Question: I have three 'div's on my page and I want them to be placed with two smaller 'div's on the left and a bigger 'div' on the right (see picture). Right now, the third 'div' is being placed on a different row, below the second div.
How can I move that third 'div' up?
PS- The 'div's can be rearranged if necessary. I just want the two smaller ones on the left and the larger one on the right.

<URL>
'''
<div class="row">
<div class="col-md-6">
<div class="content">
<h2>DIV 1
</h2>
<form class="form-income form-horizontal" role="form" method="post" action="/profile/update">
<div class="form-group">
<label for="paycheck" class="control-label col-sm-3">Paycheck/Salary</label>
<div class="input-group input-group-lg col-sm-9">
<span class="input-group-addon">$</span>
<input type="text" class="form-control" id="paycheck" />
</div>
</div>
<div class="form-group">
<label for="investments" class="control-label col-sm-3">Investments</label>
<div class="input-group input-group-lg col-sm-9">
<span class="input-group-addon">$</span>
<input type="text" class="form-control" id="investments" />
</div>
</div>
<div class="form-group">
<label for="otherIncome" class="control-label col-sm-3">Other</label>
<div class="input-group input-group-lg col-sm-9">
<span class="input-group-addon">$</span>
<input type="text" class="form-control" id="otherIncome" />
</div>
</div>
<button class="btn btn-lg btn-primary btn-block" id="update-income" type="submit" >Update</button>
<div class="resultsIncome"></div>
</form>
</div>
</div>
<div class="col-md-6">
<div class="content">
<h2>DIV 2
</h2>
<form class="form-expenses form-horizontal" role="form" method="post" action="/profile/update">
<div class="form-group">
<label for="" class="control-label col-sm-3">Rent/Mortgage</label>
<div class="input-group input-group-lg col-sm-9">
<span class="input-group-addon">$</span>
<input type="text" class="form-control" id="" />
</div>
</div>
<div class="form-group">
<label for="" class="control-label col-sm-3">Utilities</label>
<div class="input-group input-group-lg col-sm-9">
<span class="input-group-addon">$</span>
<input type="text" class="form-control" id="" />
</div>
</div>
<div class="form-group">
<label for="" class="control-label col-sm-3">Groceries</label>
<div class="input-group input-group-lg col-sm-9">
<span class="input-group-addon">$</span>
<input type="text" class="form-control" id="" />
</div>
</div>
<div class="form-group">
<label for="" class="control-label col-sm-3">Automobile</label>
<div class="input-group input-group-lg col-sm-9">
<span class="input-group-addon">$</span>
<input type="text" class="form-control" id="" />
</div>
</div>
<div class="form-group">
<label for="" class="control-label col-sm-3">Loans/Debt</label>
<div class="input-group input-group-lg col-sm-9">
<span class="input-group-addon">$</span>
<input type="text" class="form-control" id="" />
</div>
</div>
<div class="form-group">
<label for="" class="control-label col-sm-3">Credit Card</label>
<div class="input-group input-group-lg col-sm-9">
<span class="input-group-addon">$</span>
<input type="text" class="form-control" id="" />
</div>
</div>
<div class="form-group">
<label for="" class="control-label col-sm-3">Insurance</label>
<div class="input-group input-group-lg col-sm-9">
<span class="input-group-addon">$</span>
<input type="text" class="form-control" id="" />
</div>
</div>
<div class="form-group">
<label for="" class="control-label col-sm-3">Personal Care</label>
<div class="input-group input-group-lg col-sm-9">
<span class="input-group-addon">$</span>
<input type="text" class="form-control" id="" />
</div>
</div>
<div class="form-group">
<label for="" class="control-label col-sm-3">Entertainment</label>
<div class="input-group input-group-lg col-sm-9">
<span class="input-group-addon">$</span>
<input type="text" class="form-control" id="" />
</div>
</div>
<div class="form-group">
<label for="" class="control-label col-sm-3">Other</label>
<div class="input-group input-group-lg col-sm-9">
<span class="input-group-addon">$</span>
<input type="text" class="form-control" id="" />
</div>
</div>
<button class="btn btn-lg btn-primary btn-block" id="update-expenses" type="submit">Update</button>
<div class="resultsExpenses"></div>
</form>
</div>
</div>
<div class="col-md-6">
<div class="content">
<h2>DIV 3
</h2>
<form class="form-income form-horizontal" role="form" method="post" action="/profile/update">
<div class="form-group">
<label for="paycheck" class="control-label col-sm-3">Paycheck/Salary</label>
<div class="input-group input-group-lg col-sm-9">
<span class="input-group-addon">$</span>
<input type="text" class="form-control" id="paycheck" />
</div>
</div>
<div class="form-group">
<label for="investments" class="control-label col-sm-3">Investments</label>
<div class="input-group input-group-lg col-sm-9">
<span class="input-group-addon">$</span>
<input type="text" class="form-control" id="investments" />
</div>
</div>
<div class="form-group">
<label for="otherIncome" class="control-label col-sm-3">Other</label>
<div class="input-group input-group-lg col-sm-9">
<span class="input-group-addon">$</span>
<input type="text" class="form-control" id="otherIncome" />
</div>
</div>
<button class="btn btn-lg btn-primary btn-block" id="update-income" type="submit" >Update</button>
<div class="resultsIncome"></div>
</form>
</div>
</div>
'''
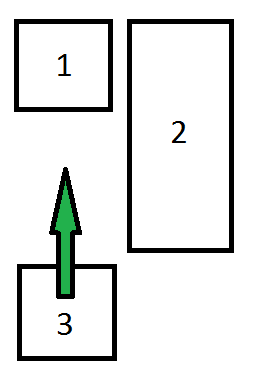
Answer: You have put DIV1 and DIV3 in the first column like this:
'''
<div class="row">
<div class="col-md-6">
<div class="content">
DIV1
</div>
<div class="content">
DIV3
</div>
</div>
<div class="col-md-6">
<div class="content">
DIV2
</div>
</div>
</div>
'''
Here is an update of your HTML: <URL>